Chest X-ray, PA view. Patient: 64 years old, sex M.
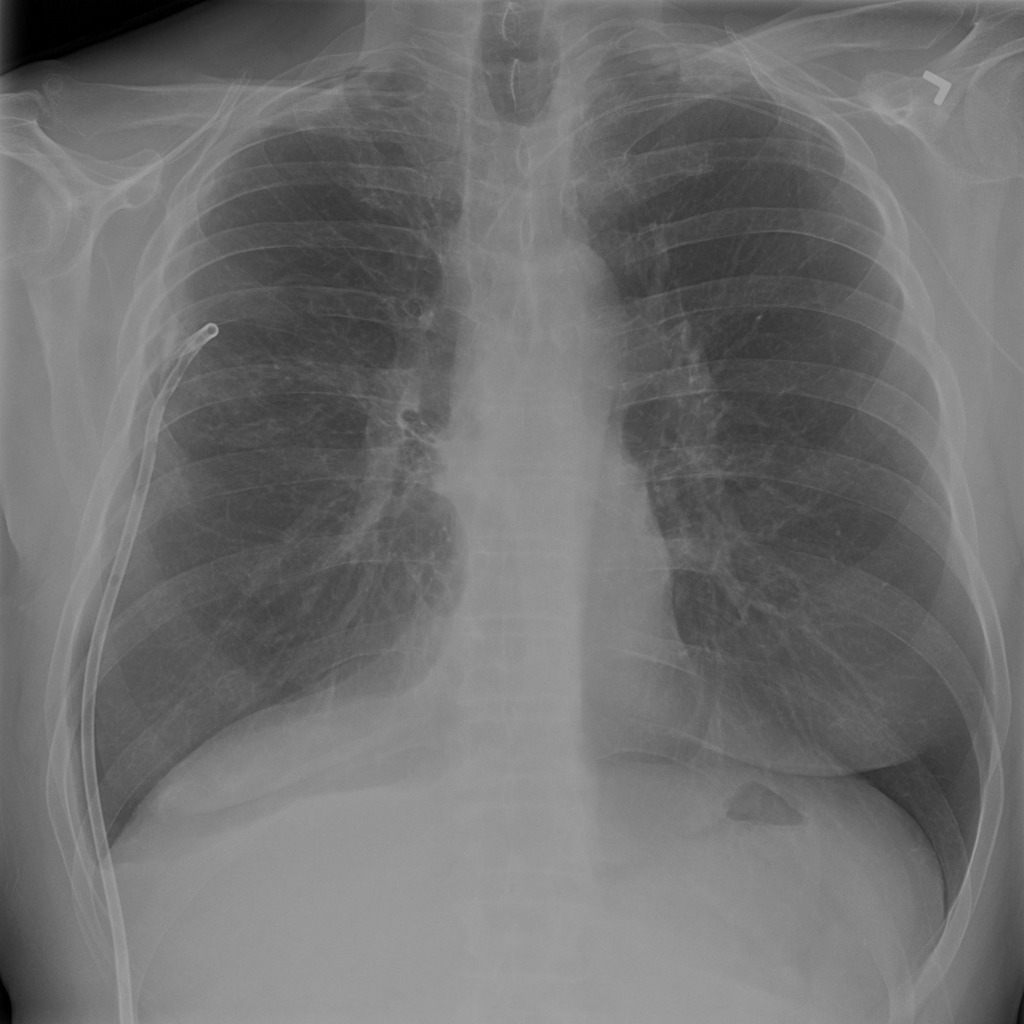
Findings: No Finding